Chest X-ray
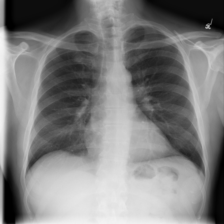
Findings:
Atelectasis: negative
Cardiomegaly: negative
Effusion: negative
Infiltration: negative
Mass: negative
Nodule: negative
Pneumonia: negative
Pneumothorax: negative
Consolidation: negative
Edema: negative
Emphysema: negative
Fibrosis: negative
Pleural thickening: negative
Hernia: negative